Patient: sex M, age 60
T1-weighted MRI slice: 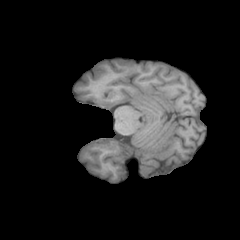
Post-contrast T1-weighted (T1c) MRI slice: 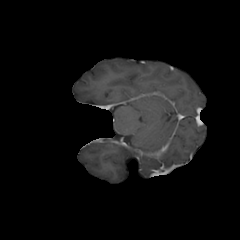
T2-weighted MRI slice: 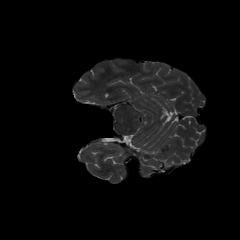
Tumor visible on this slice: no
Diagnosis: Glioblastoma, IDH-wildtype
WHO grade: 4